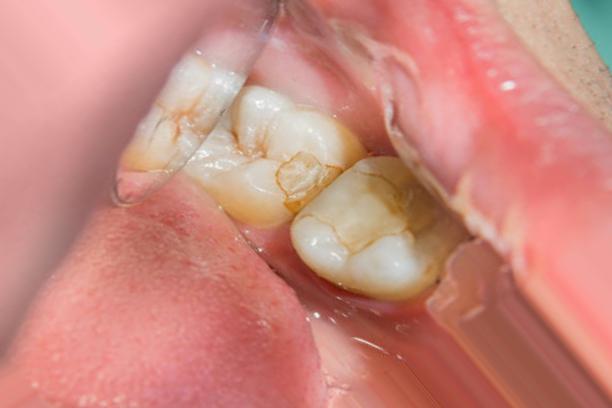
Condition: Caries